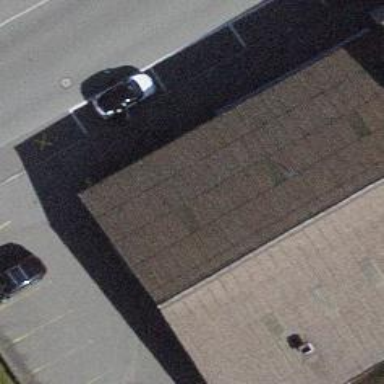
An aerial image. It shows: Restaurant.